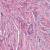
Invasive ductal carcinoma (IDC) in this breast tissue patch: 1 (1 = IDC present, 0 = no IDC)